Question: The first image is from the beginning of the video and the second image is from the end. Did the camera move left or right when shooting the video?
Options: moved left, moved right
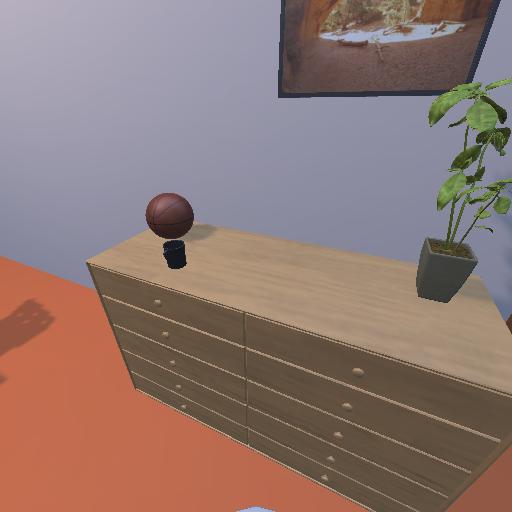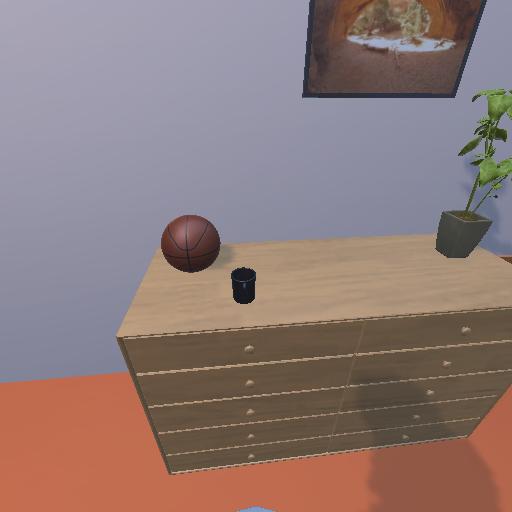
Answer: moved left